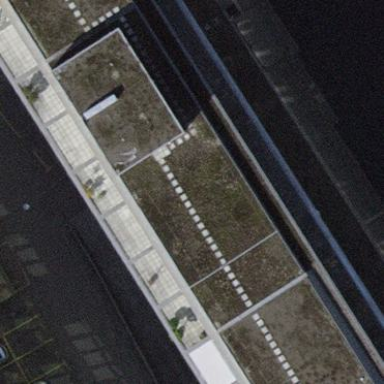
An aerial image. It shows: Commercial building with flat roof.